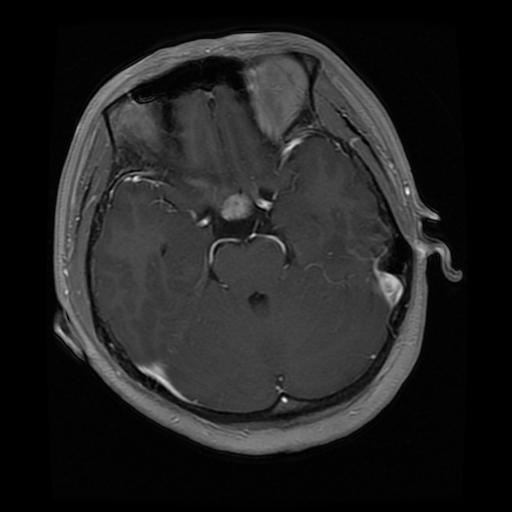
Label: pituitary